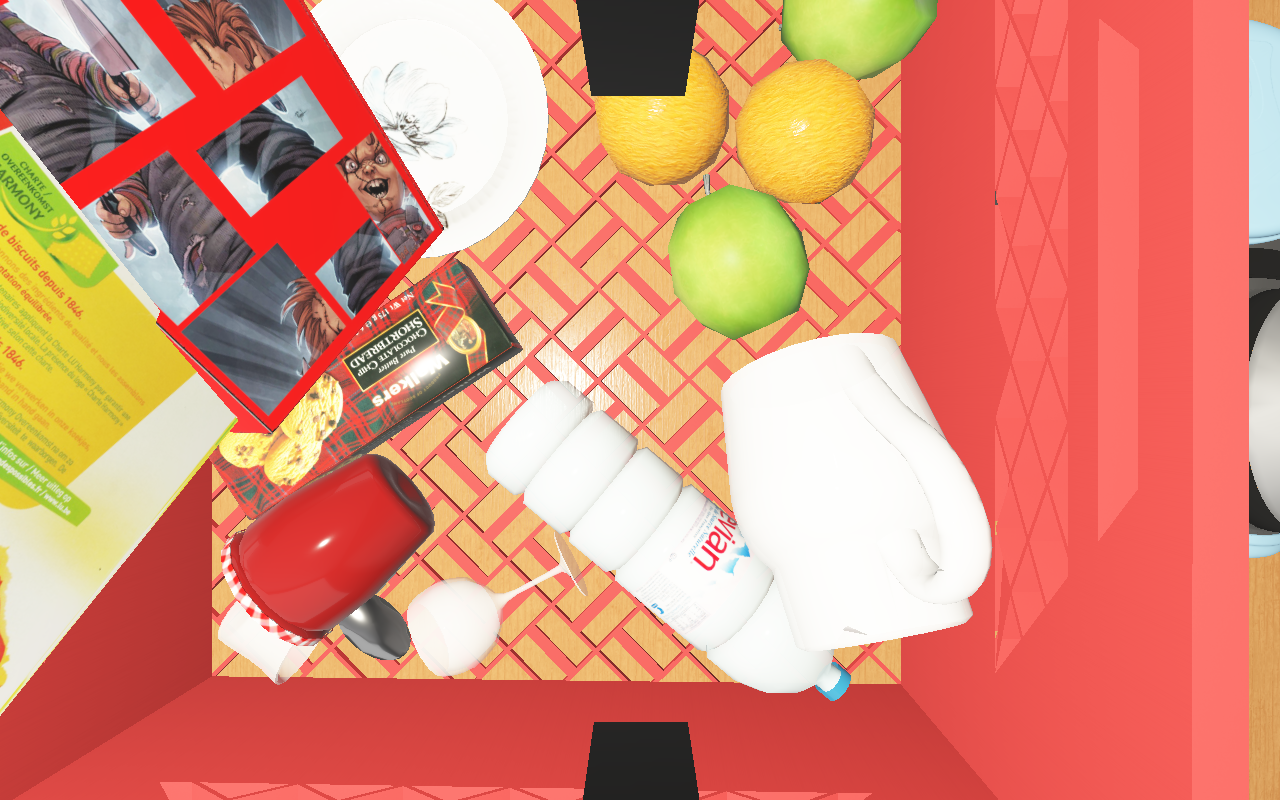
Objects in the scene:
carafe
water bottle
apple
orange
spoon
glass
jam jar
cereal box
cereal box